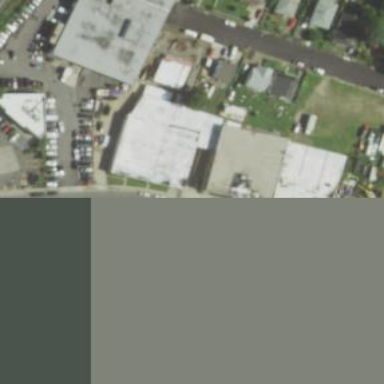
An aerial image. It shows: Commercial building.